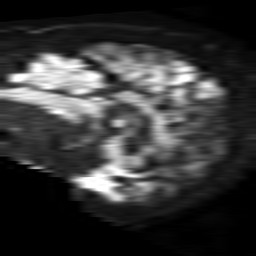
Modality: TRACE
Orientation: sagittal
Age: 79
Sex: male
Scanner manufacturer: philips
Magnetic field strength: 1.5 T
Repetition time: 4.6 s
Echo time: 0.08631 s